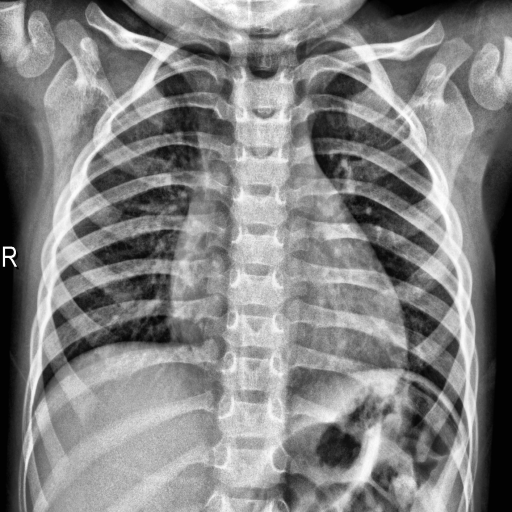
Finding: NORMAL